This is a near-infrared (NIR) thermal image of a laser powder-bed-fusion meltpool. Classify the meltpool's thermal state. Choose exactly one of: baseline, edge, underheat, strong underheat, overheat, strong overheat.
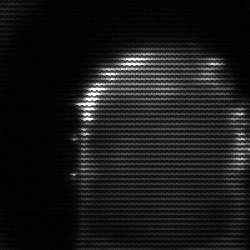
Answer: baseline